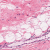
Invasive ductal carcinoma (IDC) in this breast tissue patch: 0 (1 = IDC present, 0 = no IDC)